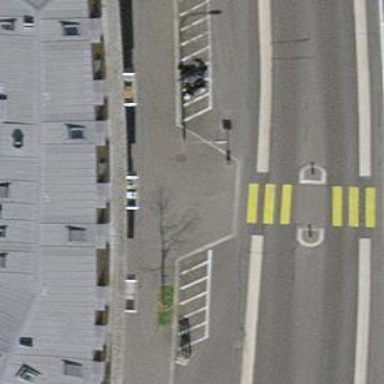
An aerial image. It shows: Kerb serving as barrier.